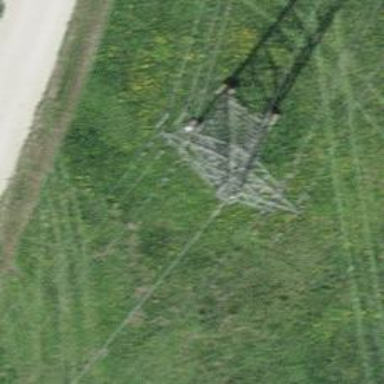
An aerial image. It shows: Power line in the image.